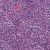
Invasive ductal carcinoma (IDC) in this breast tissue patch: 1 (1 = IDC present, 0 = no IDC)